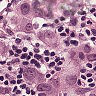
Metastatic tissue present: yes